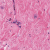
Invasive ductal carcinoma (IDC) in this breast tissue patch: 0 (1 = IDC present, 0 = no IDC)